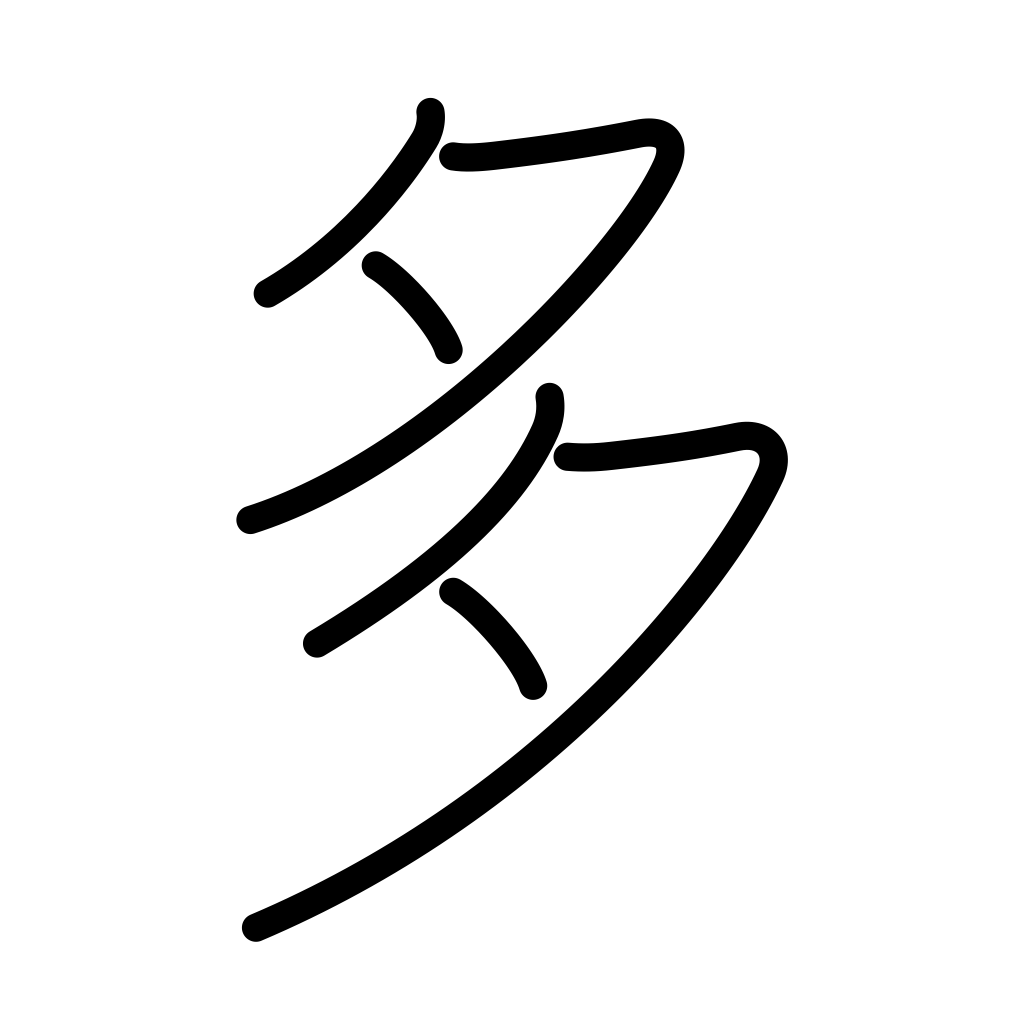
Meaning: many, frequent, much